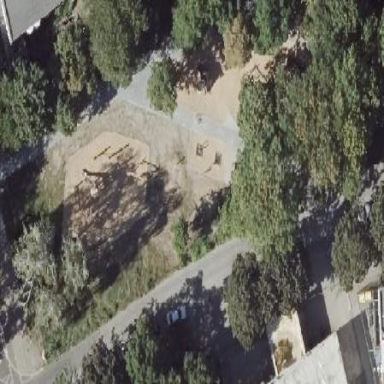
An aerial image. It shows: Playground area for leisure land.